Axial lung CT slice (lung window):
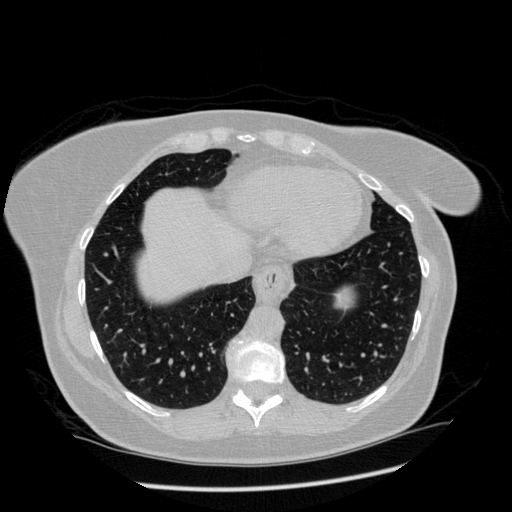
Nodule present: no